Question: I want to create a software that will browse some database tables and users will be able to edit these tables. Following my reading of this <URL>, I tought that model/view was a good approach for what I need. Look at the following mockup :

Knowing this, I have questions to be sure that I understand the concept. Please, tell my if I am in the good direction :
1. I guess I need to create a model class for each of my tables? (subclassing QAbstractModel). It will look like this : class citiesTableModel : public QAbstractItemModel
{
Q_OBJECT
}
2. citiesTableModel constructor will fetch data from the table in the database? QAbstractItemModel *model = new citiesTableModel(); //model will contain 2 rows, New York and Seattle
3. Do I need to subclass QTableView for every different model? class citiesTableView : public QTableView{}
4. Finnaly, I guess that view.setData and view.setModel need to be reimplemented? setModel will loop over each model rows to build the QTableView, and setData will do proper query to add new data in the model?
Thank you very much.
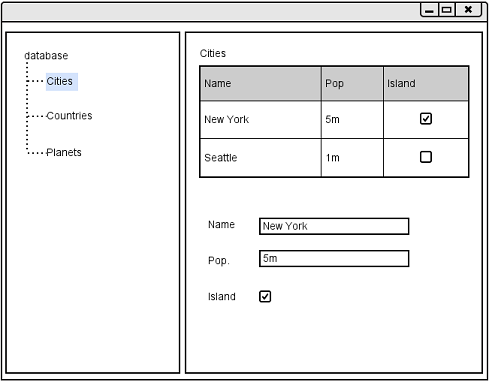
Answer: You can use <URL> for this.
As the doc says, it can be used quite easy:
'''
QSqlTableModel *model = new QSqlTableModel(parentObject, database);
model->setTable("employee");
model->setEditStrategy(QSqlTableModel::OnManualSubmit);
model->select();
model->setHeaderData(0, Qt::Horizontal, tr("Name"));
model->setHeaderData(1, Qt::Horizontal, tr("Salary"));
QTableView *view = new QTableView;
view->setModel(model);
view->hideColumn(0); // don't show the ID
view->show();
'''
> I guess I need to create a model class for each of my tables?
Yes, one model represents one sql table.
> citiesTableModel constructor will fetch data from the table in the database?
'QSqlTableModel' will do it for you:
'''
QSqlTableModel *model = new QSqlTableModel(parentObject, database);
model->setTable("employee");
model->select();
'''
> Do I need to subclass QTableView for every different model?
No, you don't. A single 'QTableview' can display any model you set using 'setModel'.
> Finnaly, I guess that view.setData and view.setModel need to be
reimplemented? setModel will loop over each model rows to build the
QTableView, and setData will do proper query to add new data in the
model?
Depending on the edit strategy you set using 'setEditStrategy', the changes will be commited as your are editing table cells, or after you submit them using 'submitAll'.
Also, you may want to take a look at the <URL>. It can map your model data to different widgets and track the changes you are doing editing those widgets.